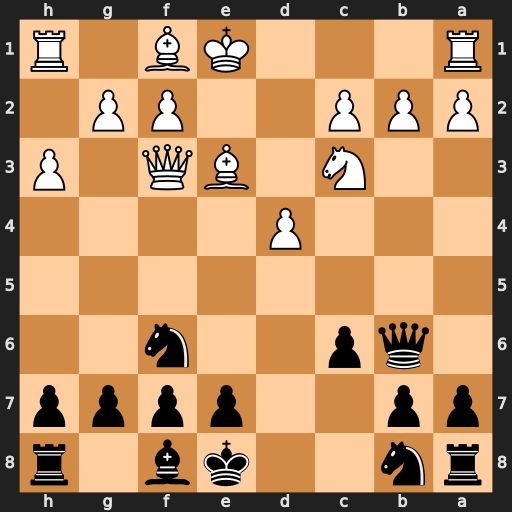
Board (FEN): rn2kb1r/pp2pppp/1qp2n2/8/3P4/2N1BQ1P/PPP2PP1/R3KB1R
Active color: b
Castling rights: KQkq
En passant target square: -
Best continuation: Qxb2 Kd2 Qxa1